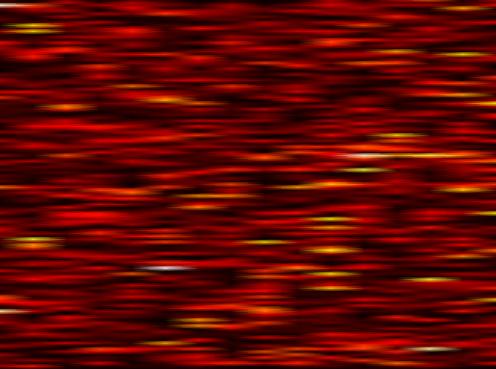
Label: FOFDM